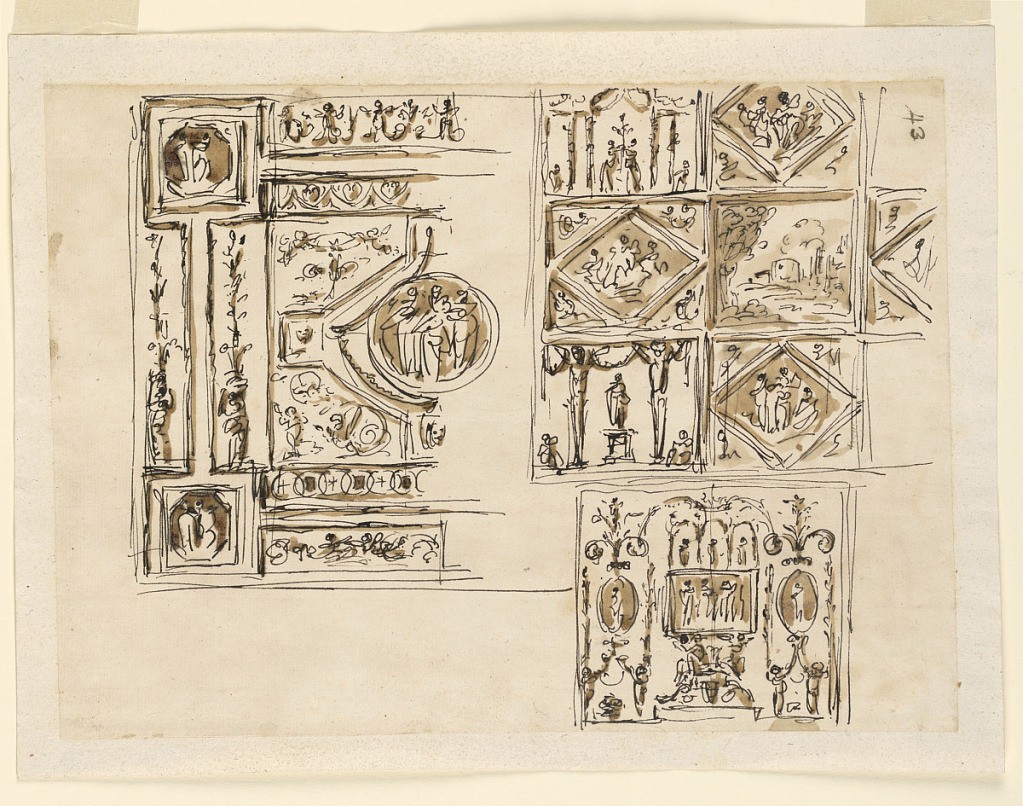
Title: Design for Ceiling Decoration
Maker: Giuseppe Barberi, Italian, 1746–1809
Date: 1746–1809
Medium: Pen and brown ink, brush and brown wash on off-white laid paper, lined
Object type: Drawing
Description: Designs for symmetrical ceiling decoration compositions featuring diamond and square panels in which rinceaux, medallions, swags, and trophy motifs, along with landscape and figural elements, are arranged.